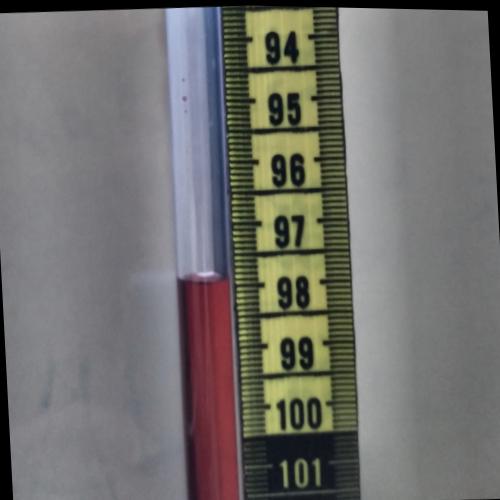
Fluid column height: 97.9 cm